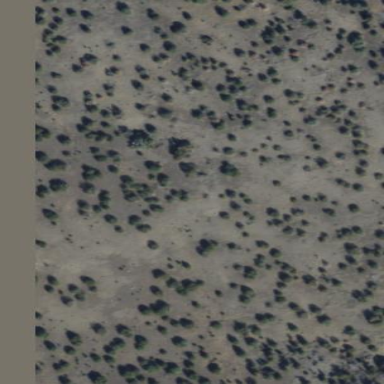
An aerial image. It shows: Patch of scrub vegetation.